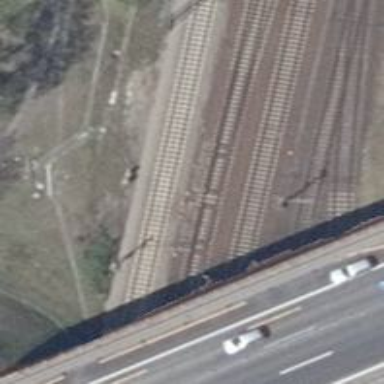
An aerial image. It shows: Railway switch with the turnout on the left side.